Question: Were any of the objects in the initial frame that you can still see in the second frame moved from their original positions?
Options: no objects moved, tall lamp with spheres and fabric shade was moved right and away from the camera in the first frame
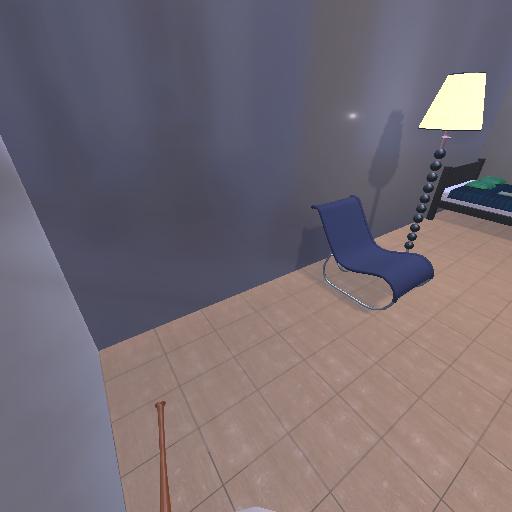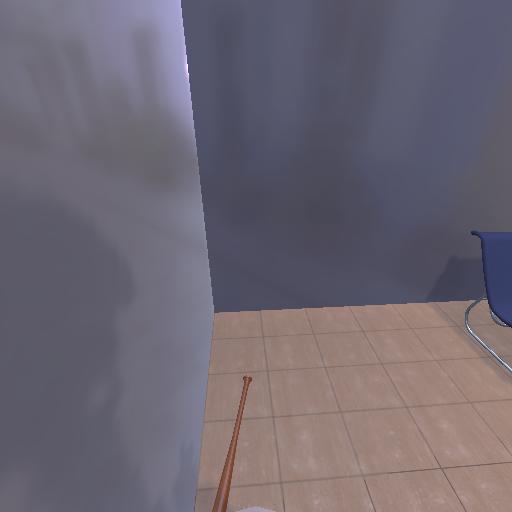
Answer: no objects moved